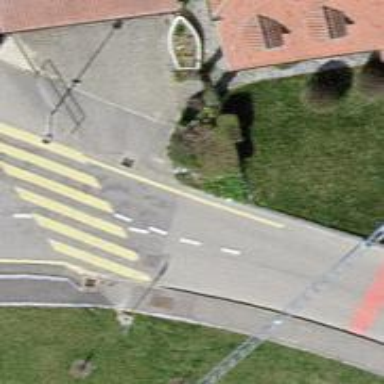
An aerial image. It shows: Residential road with asphalt surface and sidewalk on the left side.